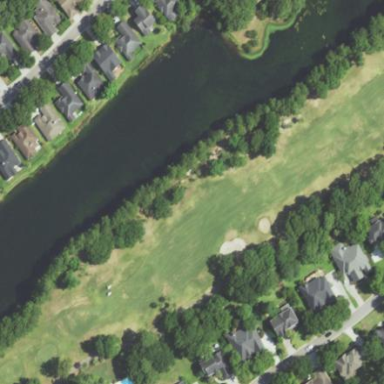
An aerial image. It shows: Rough grassy area used for golf.